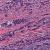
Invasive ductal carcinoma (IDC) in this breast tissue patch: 1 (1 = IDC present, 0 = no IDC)